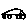
Label: car